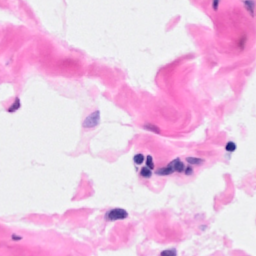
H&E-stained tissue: Breast